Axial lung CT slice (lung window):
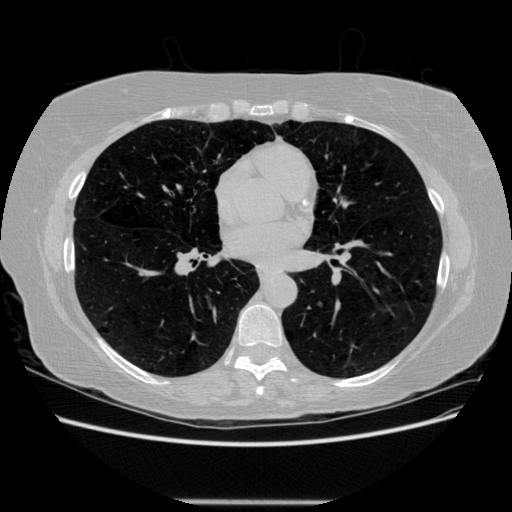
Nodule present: no